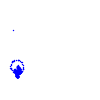
Particle: electron